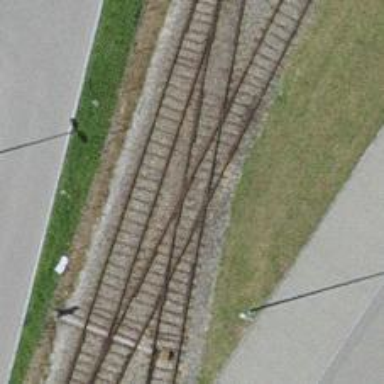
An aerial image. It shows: Railway crossing.